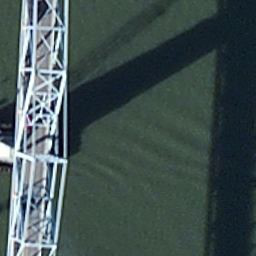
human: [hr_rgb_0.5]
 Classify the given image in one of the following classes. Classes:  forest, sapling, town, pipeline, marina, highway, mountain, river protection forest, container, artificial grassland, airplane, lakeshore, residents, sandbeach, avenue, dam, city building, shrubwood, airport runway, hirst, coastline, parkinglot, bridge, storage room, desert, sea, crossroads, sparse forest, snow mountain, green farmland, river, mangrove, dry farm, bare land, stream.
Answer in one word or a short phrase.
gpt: bridge